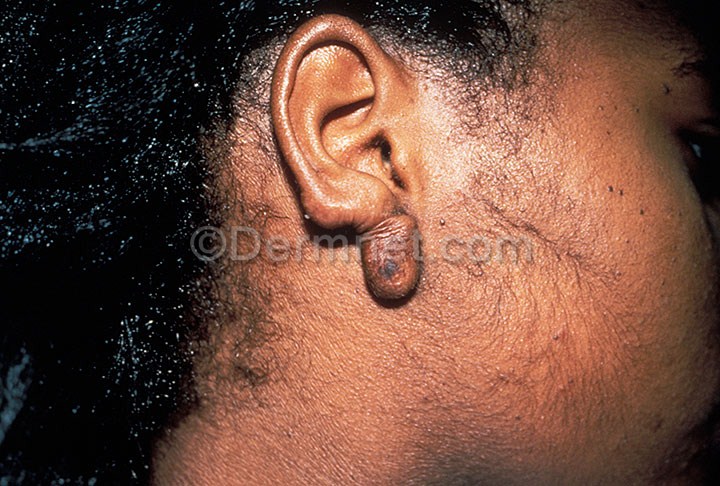
Disease: Seborrheic Keratoses and other Benign Tumors